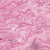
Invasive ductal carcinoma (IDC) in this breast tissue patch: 0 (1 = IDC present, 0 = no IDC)